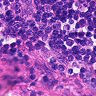
Metastatic tissue present: no